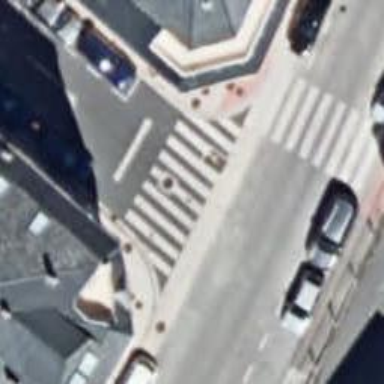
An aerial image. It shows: Uncontrolled road crossing.